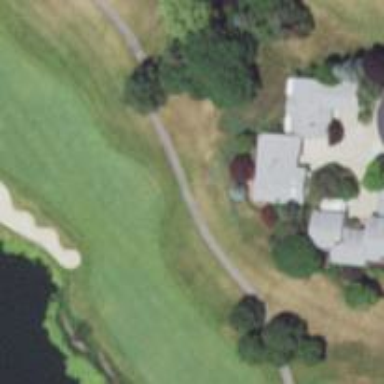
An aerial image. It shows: Golf cartpath that is also road path.